Question: I am using Visual Studio 2010 premium, and I created a database by using Visual Studio database tool. I set a field as primary key and I want to make it auto incremented.
But when I look at the properties it is not active. I mean I cannot set using the Visual Studio 2010 premium built in database tool. I cannot set the identity specifications. Is it because I'm using Visual Studio 2010 premium? How can I make the productID column auto increment?

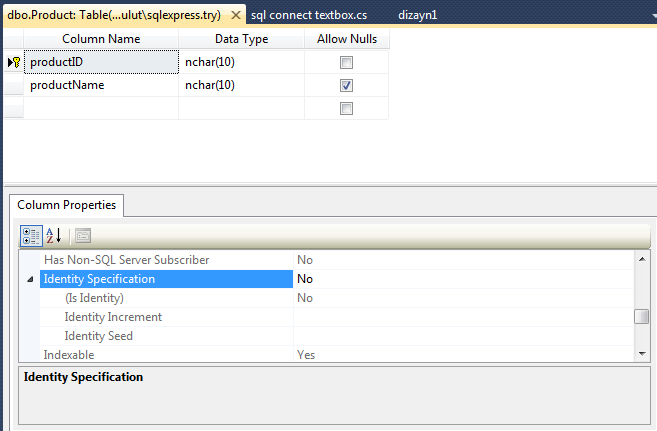
Answer: Change it's data type to 'int' (or similar). You can't set an 'IDENTITY' specification on a 'nchar(10)' column.
From <URL>:
> IDENTITYIndicates that the new column is an identity column. When a new row is added to the table, the Database Engine provides a unique, incremental value for the column. Identity columns are typically used with PRIMARY KEY constraints to serve as the unique row identifier for the table. . Only one identity column can be created per table. Bound defaults and DEFAULT constraints cannot be used with an identity column. Both the seed and increment or neither must be specified. If neither is specified, the default is (1,1).
(My )